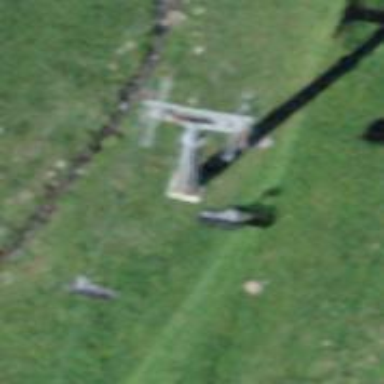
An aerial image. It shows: Pylon for aerialway.